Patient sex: M
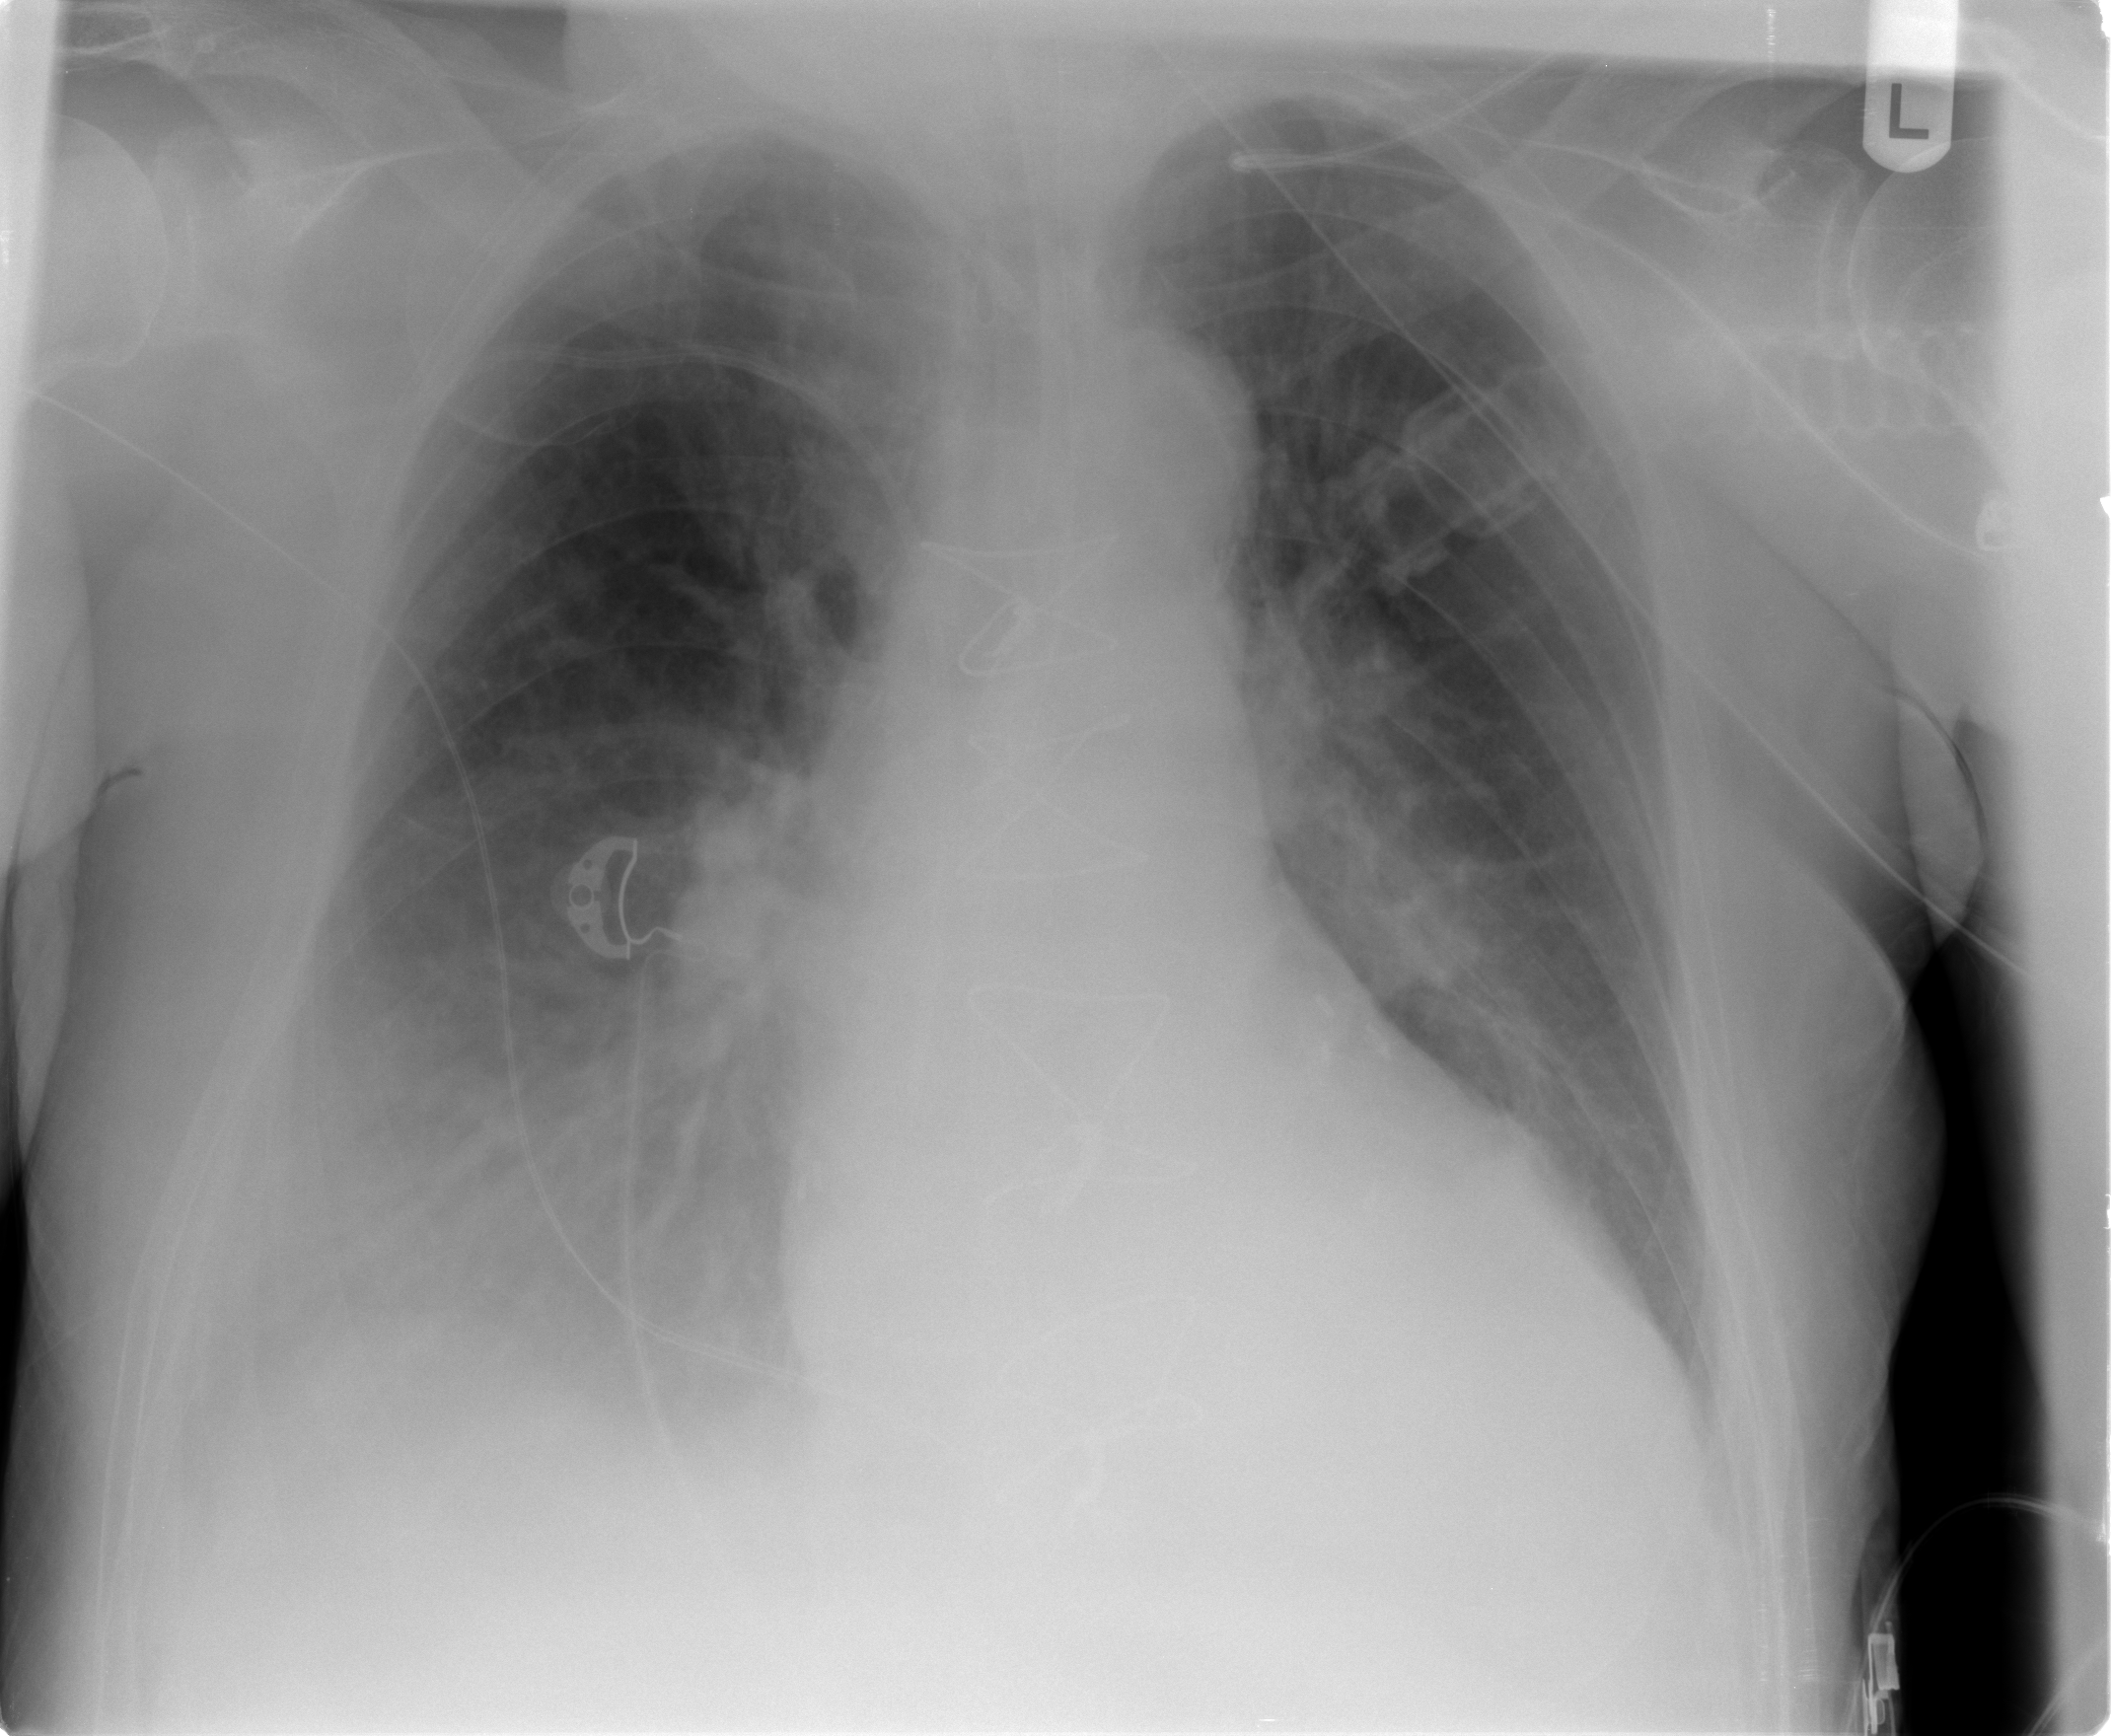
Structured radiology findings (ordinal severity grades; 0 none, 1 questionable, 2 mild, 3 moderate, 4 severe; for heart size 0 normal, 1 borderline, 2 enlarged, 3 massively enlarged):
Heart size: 2
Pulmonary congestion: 2
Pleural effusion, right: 3
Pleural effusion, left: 2
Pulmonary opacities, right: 0
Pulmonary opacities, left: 0
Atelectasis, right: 2
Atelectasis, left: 2